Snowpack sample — Buffalo Mountain, Silverthorne, Colorado, USA (1/25/25, 10:11 AM MST)
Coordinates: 39.6222, -106.1139
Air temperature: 22 °F
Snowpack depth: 110 cm
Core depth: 10 cm
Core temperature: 46.4 °F
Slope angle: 12°, slope face: 102°
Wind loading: high
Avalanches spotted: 0
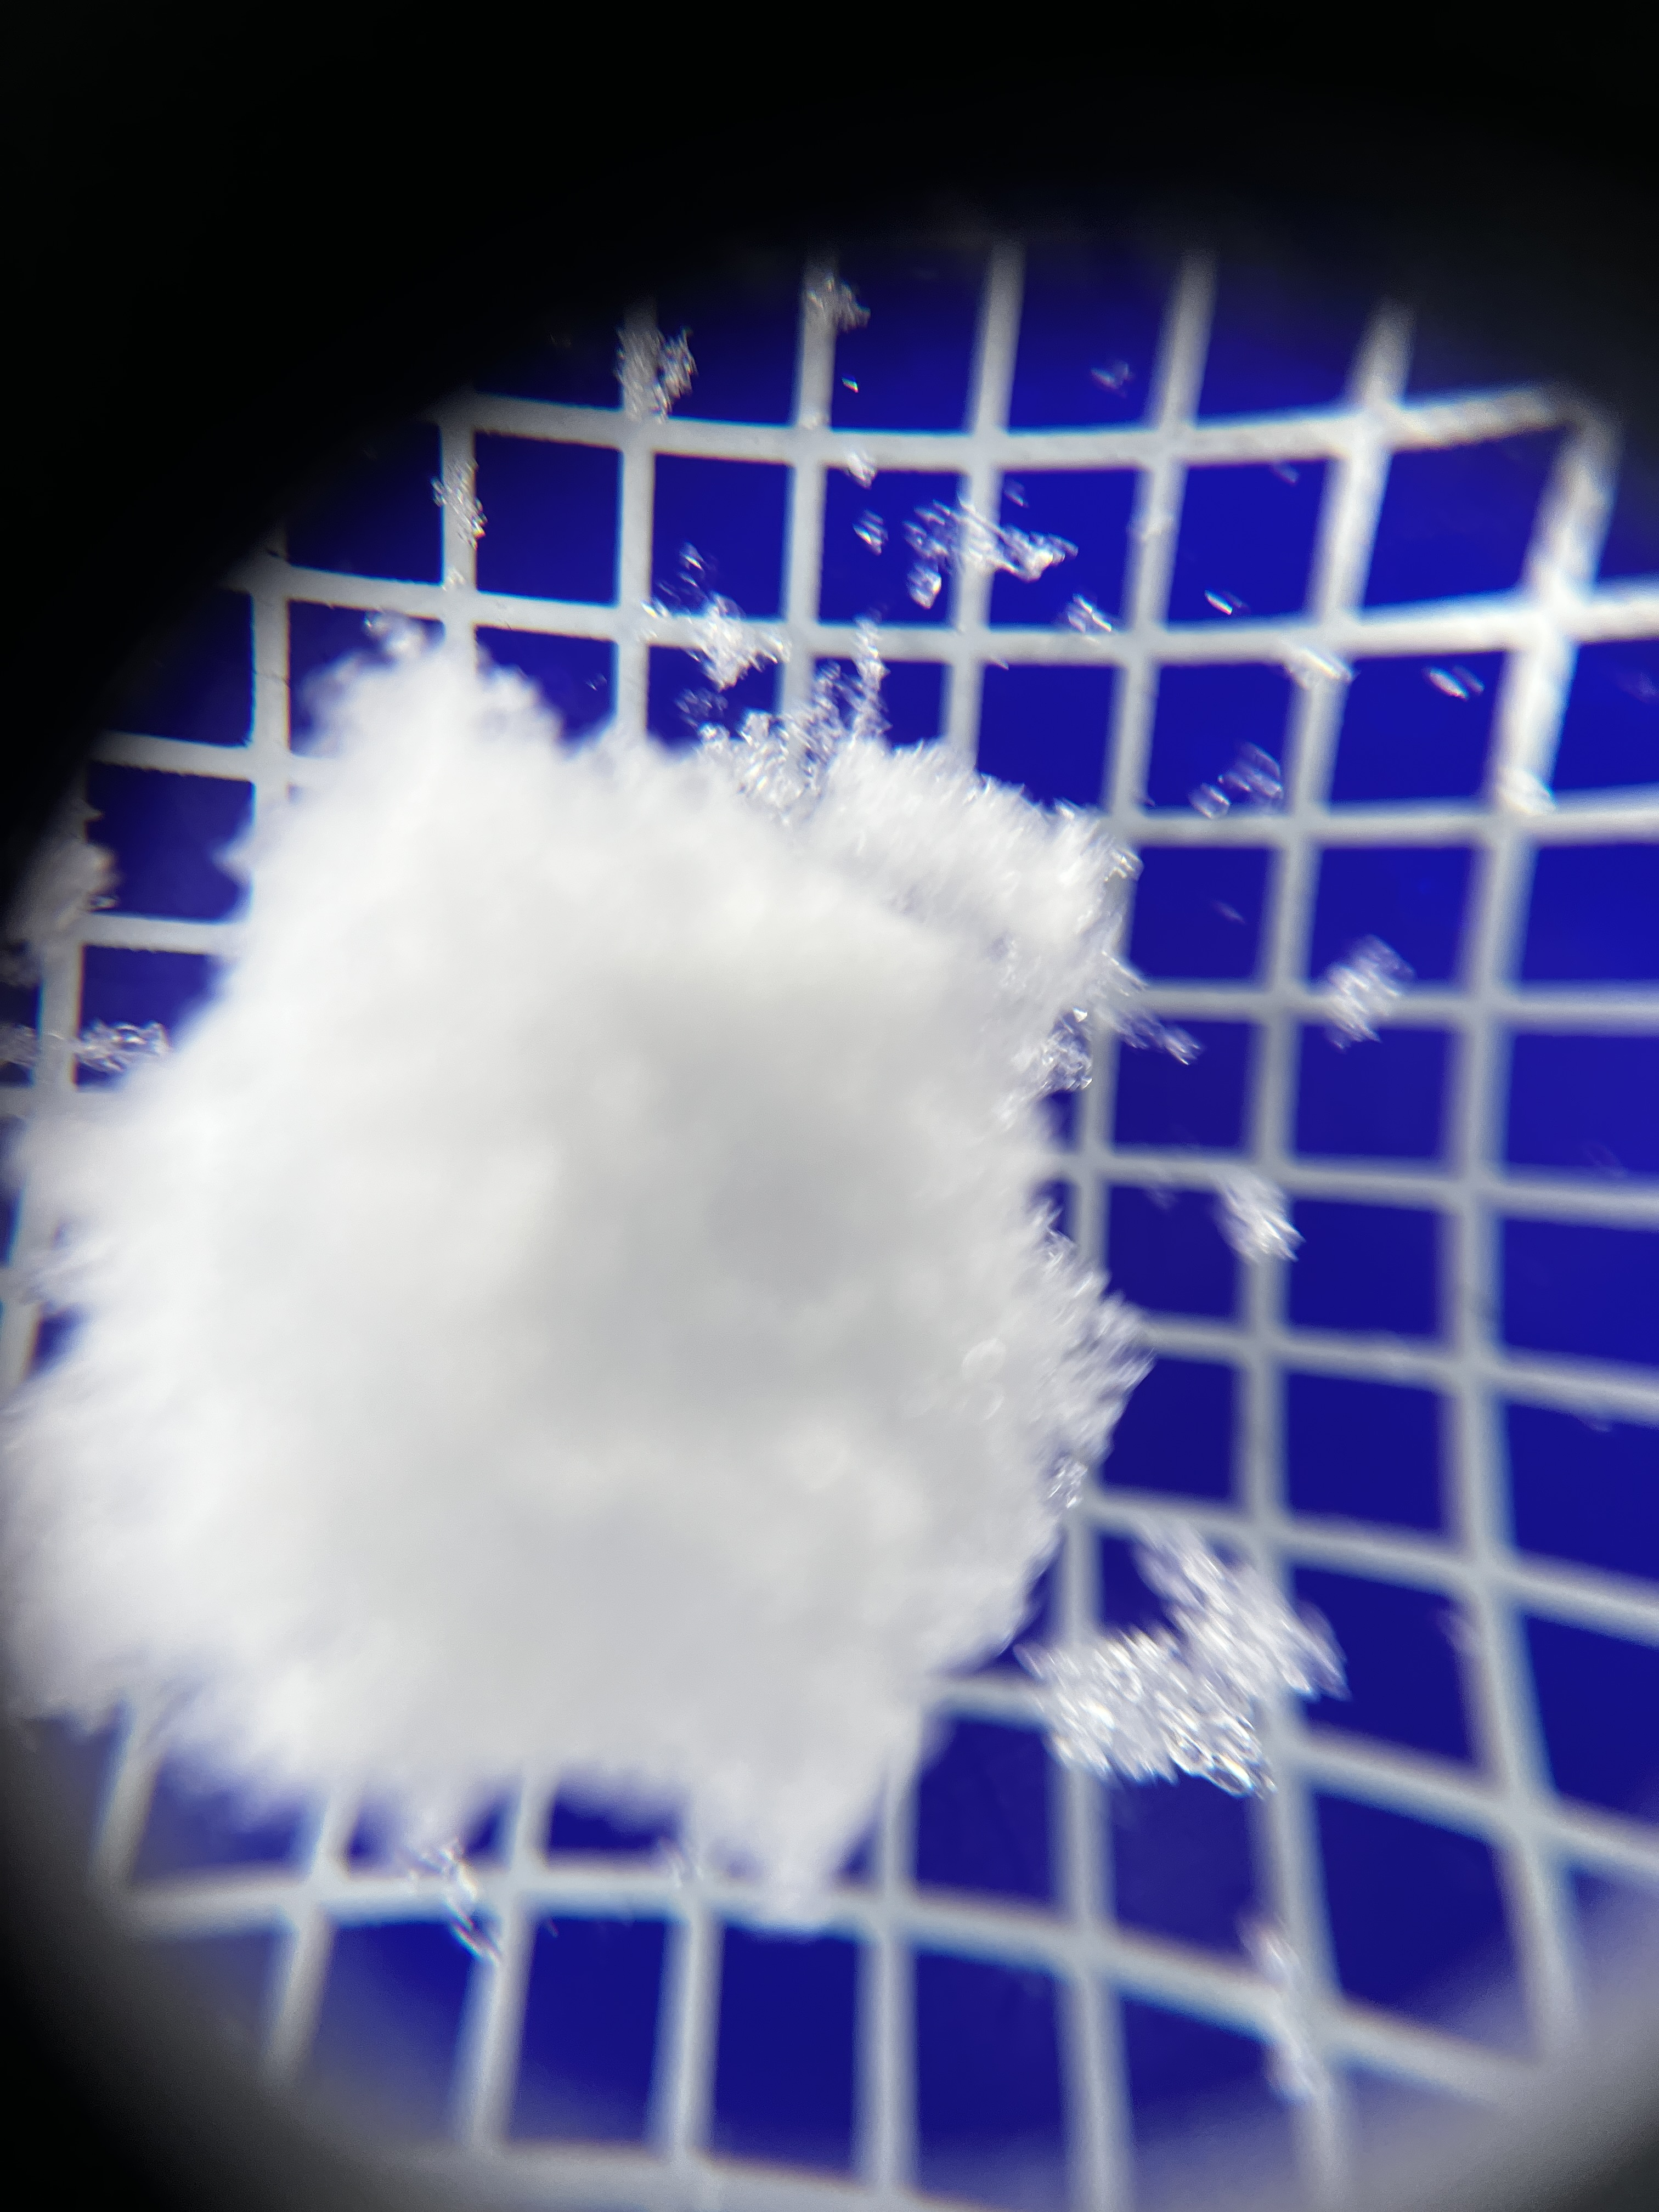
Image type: magnified_profile
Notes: No avalanches nearby, collected on the outskirts of a fire break 15 meters from the treeline, on way to Buffalo and Red Mountain